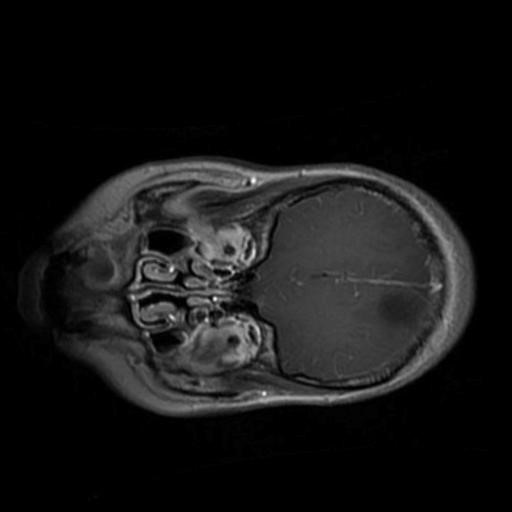
Label: brain_glioma